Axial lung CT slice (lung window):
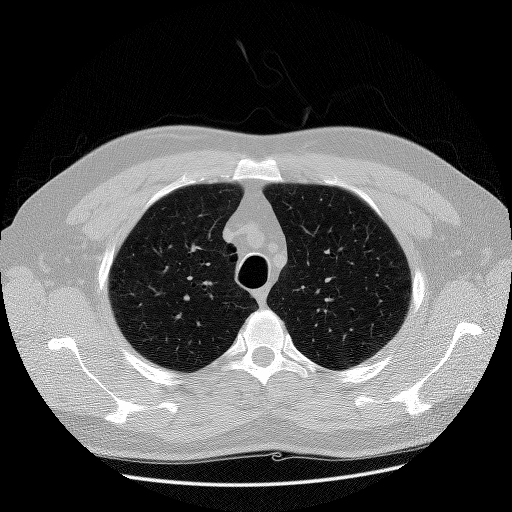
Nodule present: no